The image is the raw time-domain waveform of a rolling-element bearing's vibration signal. Diagnose the bearing from this image, choosing from: normal, inner_race, outer_race, ball.
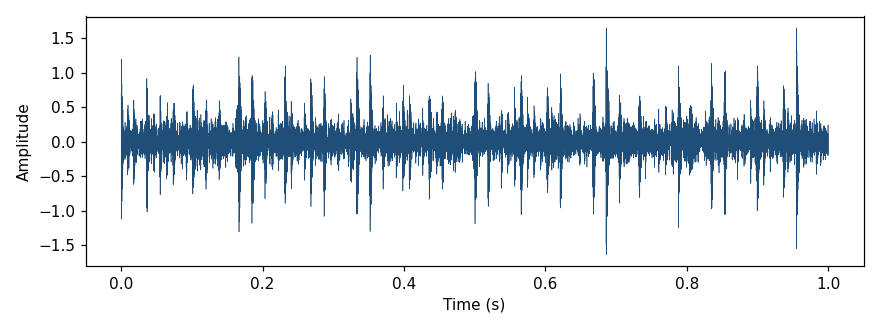
Answer: outer_race